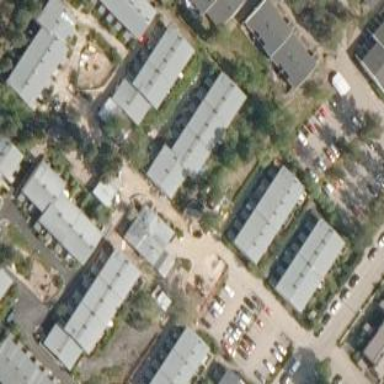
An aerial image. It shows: Terrace building.